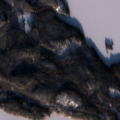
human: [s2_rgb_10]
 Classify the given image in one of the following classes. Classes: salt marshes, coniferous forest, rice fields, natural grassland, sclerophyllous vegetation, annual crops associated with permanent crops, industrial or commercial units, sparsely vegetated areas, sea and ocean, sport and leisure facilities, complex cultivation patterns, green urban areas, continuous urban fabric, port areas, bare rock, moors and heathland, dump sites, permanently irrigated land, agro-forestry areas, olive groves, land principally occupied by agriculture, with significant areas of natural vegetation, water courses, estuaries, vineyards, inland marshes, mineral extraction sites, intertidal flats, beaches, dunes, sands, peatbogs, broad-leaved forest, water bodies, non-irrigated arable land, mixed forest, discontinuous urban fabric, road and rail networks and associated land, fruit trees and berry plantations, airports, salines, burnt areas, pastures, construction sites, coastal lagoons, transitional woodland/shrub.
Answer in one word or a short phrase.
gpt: coniferous forest, water bodies